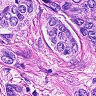
Metastatic tissue present: yes